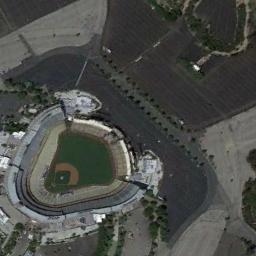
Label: stadium